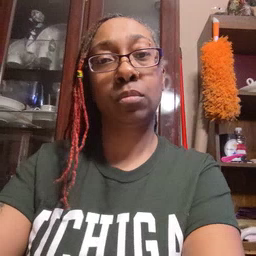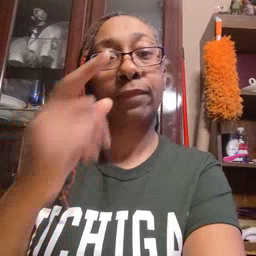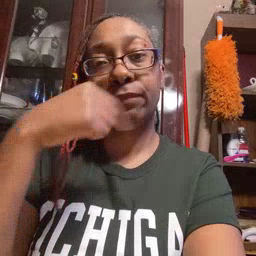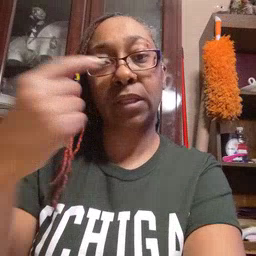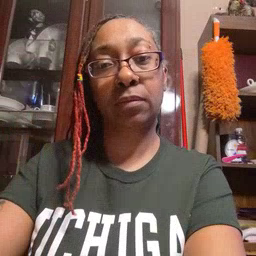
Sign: face